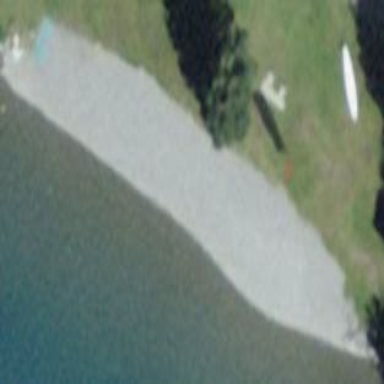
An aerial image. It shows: Beautiful beach with natural surroundings.